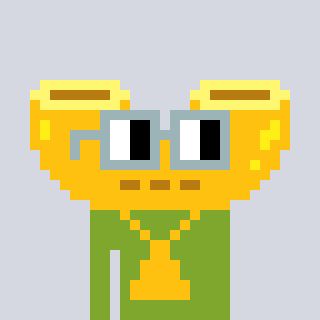
a pixel art character with square dark gray glasses, a macaroni-shaped head and a slimegreen-colored body on a cool background